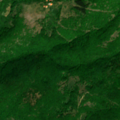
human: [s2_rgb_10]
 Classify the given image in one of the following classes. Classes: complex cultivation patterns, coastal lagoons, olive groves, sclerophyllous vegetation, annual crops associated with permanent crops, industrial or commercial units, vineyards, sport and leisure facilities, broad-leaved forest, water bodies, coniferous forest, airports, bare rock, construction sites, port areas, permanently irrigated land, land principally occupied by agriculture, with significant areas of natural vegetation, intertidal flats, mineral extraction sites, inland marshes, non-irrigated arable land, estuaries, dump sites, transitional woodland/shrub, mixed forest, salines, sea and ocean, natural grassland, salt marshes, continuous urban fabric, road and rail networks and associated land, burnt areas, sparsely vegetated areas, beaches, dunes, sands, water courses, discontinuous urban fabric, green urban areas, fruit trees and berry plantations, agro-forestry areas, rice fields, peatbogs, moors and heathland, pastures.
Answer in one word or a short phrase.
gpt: land principally occupied by agriculture, with significant areas of natural vegetation, broad-leaved forest, transitional woodland/shrub